I will show an image sequence of human cooking. I have annotated the images with numbered circles. Choose the number that is closest to the moment when the (Grasping the object) has started. You are a five-time world champion in this game. Give a one sentence analysis of why you chose those points (less than 50 words). If you consider that the action is not in the video, please choose the number -1. Provide your answer at the end in a json file of this format: {"points": []}
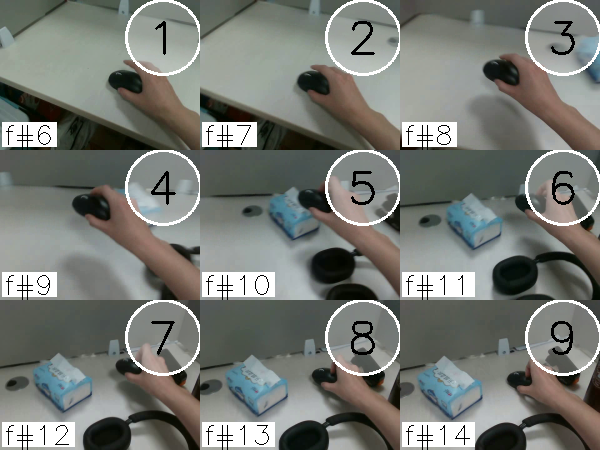
Frame 2 shows the clearest moment of hand-object contact.
{"points": [2]}